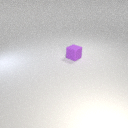
small purple rubber cube